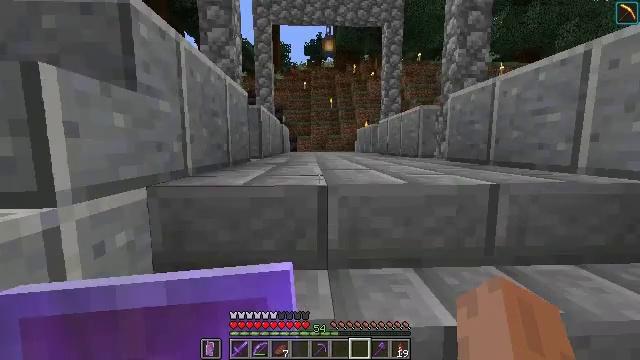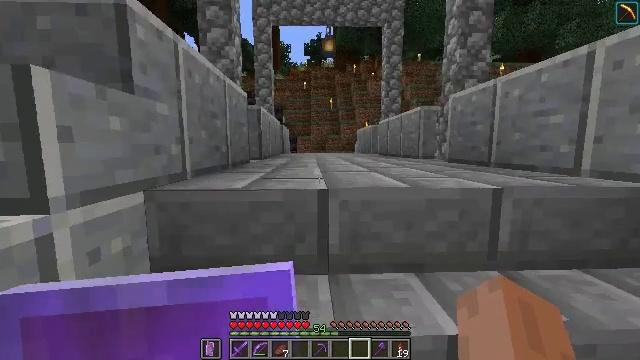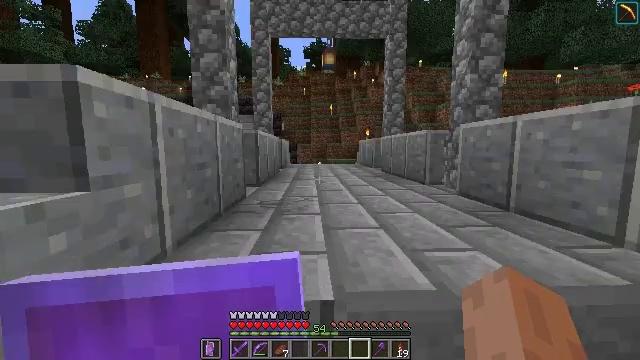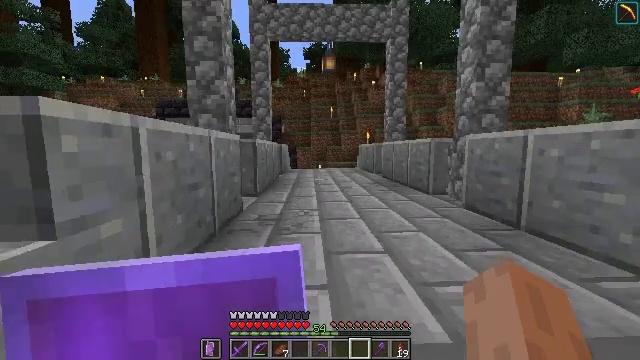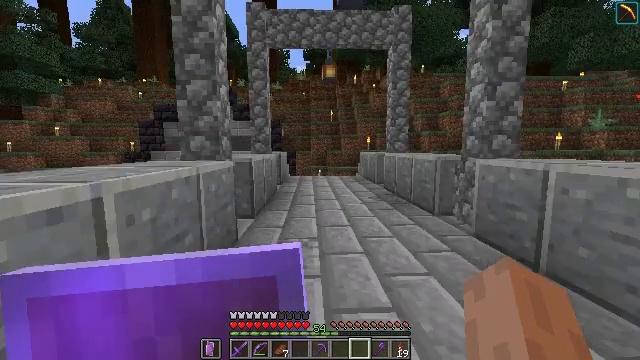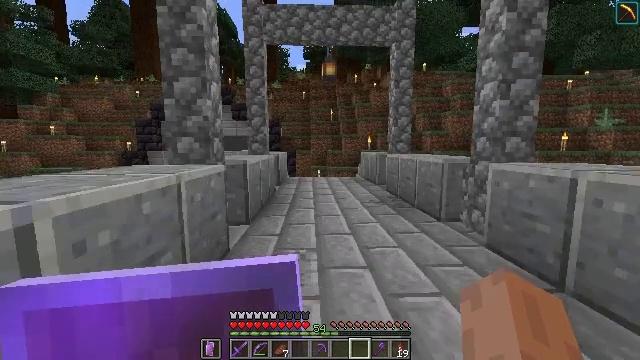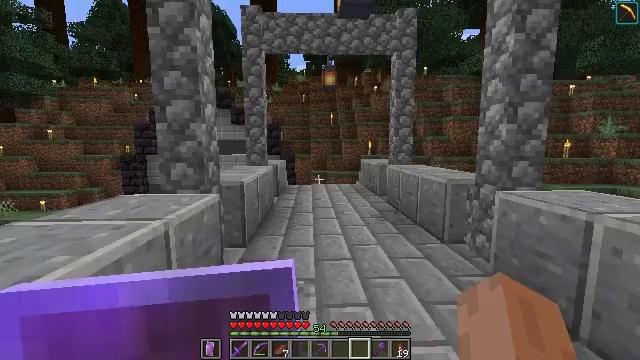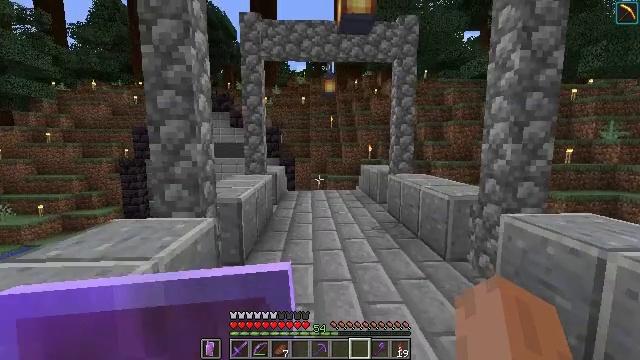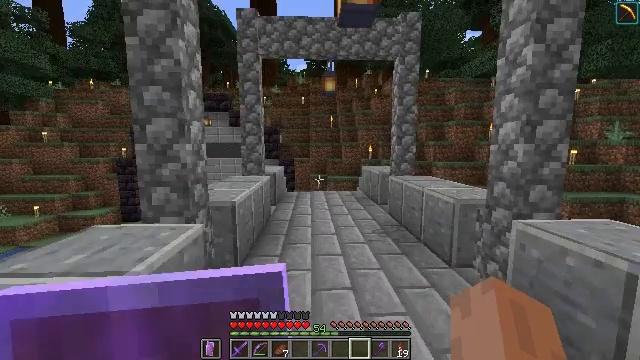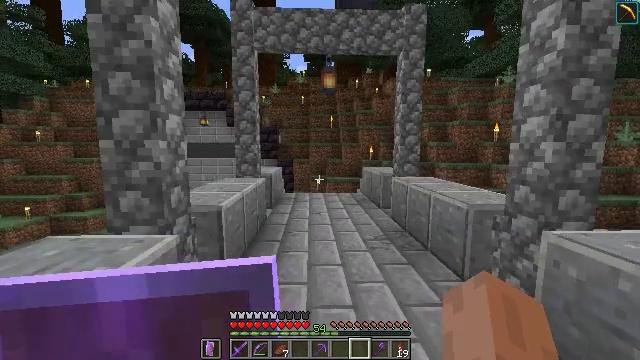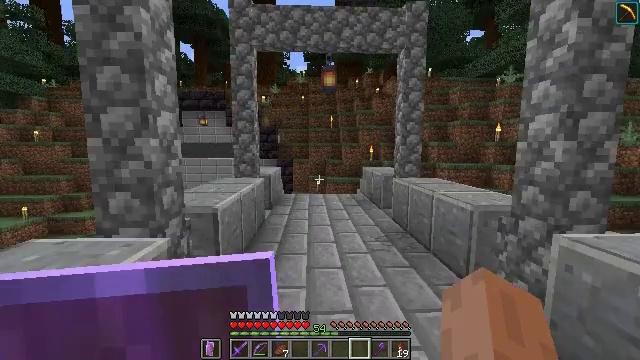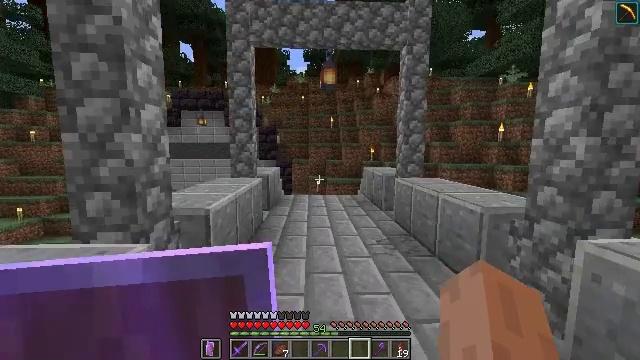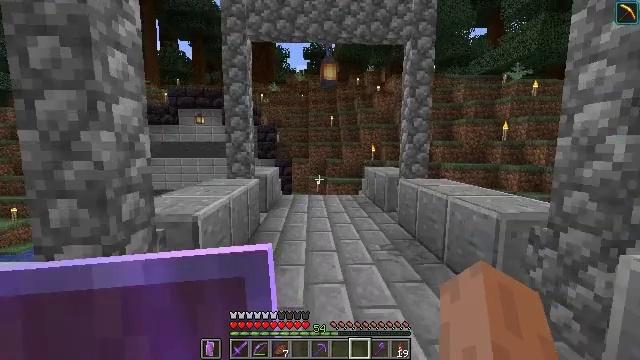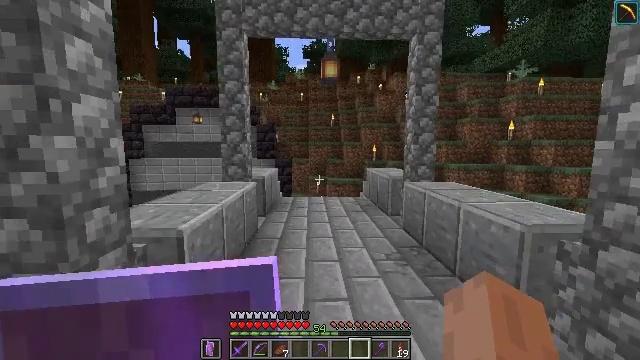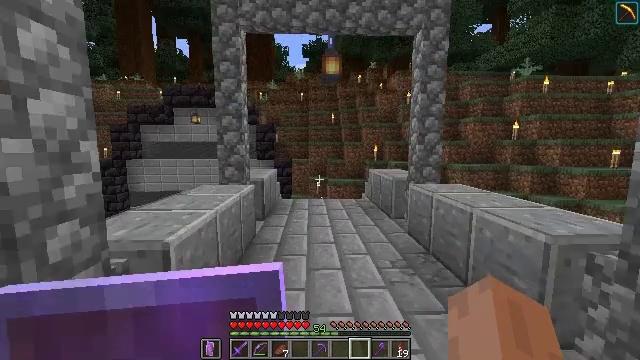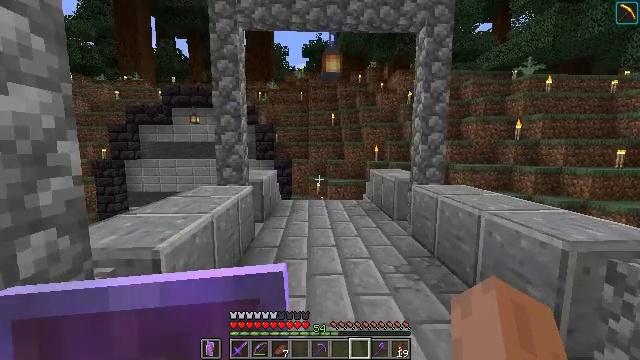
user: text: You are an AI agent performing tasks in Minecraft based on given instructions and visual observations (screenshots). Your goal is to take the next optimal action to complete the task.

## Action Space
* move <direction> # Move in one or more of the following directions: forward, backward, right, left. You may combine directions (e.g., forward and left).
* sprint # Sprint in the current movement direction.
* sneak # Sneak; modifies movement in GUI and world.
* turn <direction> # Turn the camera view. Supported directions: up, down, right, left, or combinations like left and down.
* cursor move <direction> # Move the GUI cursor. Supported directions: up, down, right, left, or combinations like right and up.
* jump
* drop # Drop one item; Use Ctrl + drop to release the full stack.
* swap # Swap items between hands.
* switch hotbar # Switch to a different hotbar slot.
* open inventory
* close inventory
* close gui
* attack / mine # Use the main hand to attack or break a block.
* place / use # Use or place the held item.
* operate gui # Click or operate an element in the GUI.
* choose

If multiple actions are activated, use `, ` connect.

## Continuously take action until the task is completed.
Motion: motion action
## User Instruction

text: Hunt aquatic mobs.
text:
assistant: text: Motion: move forward
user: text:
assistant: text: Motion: move forward
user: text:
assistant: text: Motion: move forward
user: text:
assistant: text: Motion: move forward
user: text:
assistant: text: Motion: move forward
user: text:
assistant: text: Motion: move forward
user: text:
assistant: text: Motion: move forward
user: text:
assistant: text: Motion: move forward
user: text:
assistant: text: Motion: move forward
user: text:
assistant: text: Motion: move forward
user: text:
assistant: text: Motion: move forward
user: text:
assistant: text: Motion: move forward
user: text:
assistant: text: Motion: move forward
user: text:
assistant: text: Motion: move forward
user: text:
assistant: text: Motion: move forward
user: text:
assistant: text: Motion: move forward
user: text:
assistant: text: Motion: move forward
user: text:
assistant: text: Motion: move forward
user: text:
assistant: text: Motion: move forward
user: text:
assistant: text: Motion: move forward
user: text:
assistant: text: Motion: move forward
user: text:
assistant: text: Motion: move forward
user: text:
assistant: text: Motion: move forward
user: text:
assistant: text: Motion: move forward
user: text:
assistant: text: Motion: move forward
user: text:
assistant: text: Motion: move forward
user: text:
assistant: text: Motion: move forward
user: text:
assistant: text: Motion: move forward
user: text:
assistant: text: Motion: move forward
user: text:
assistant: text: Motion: move forward